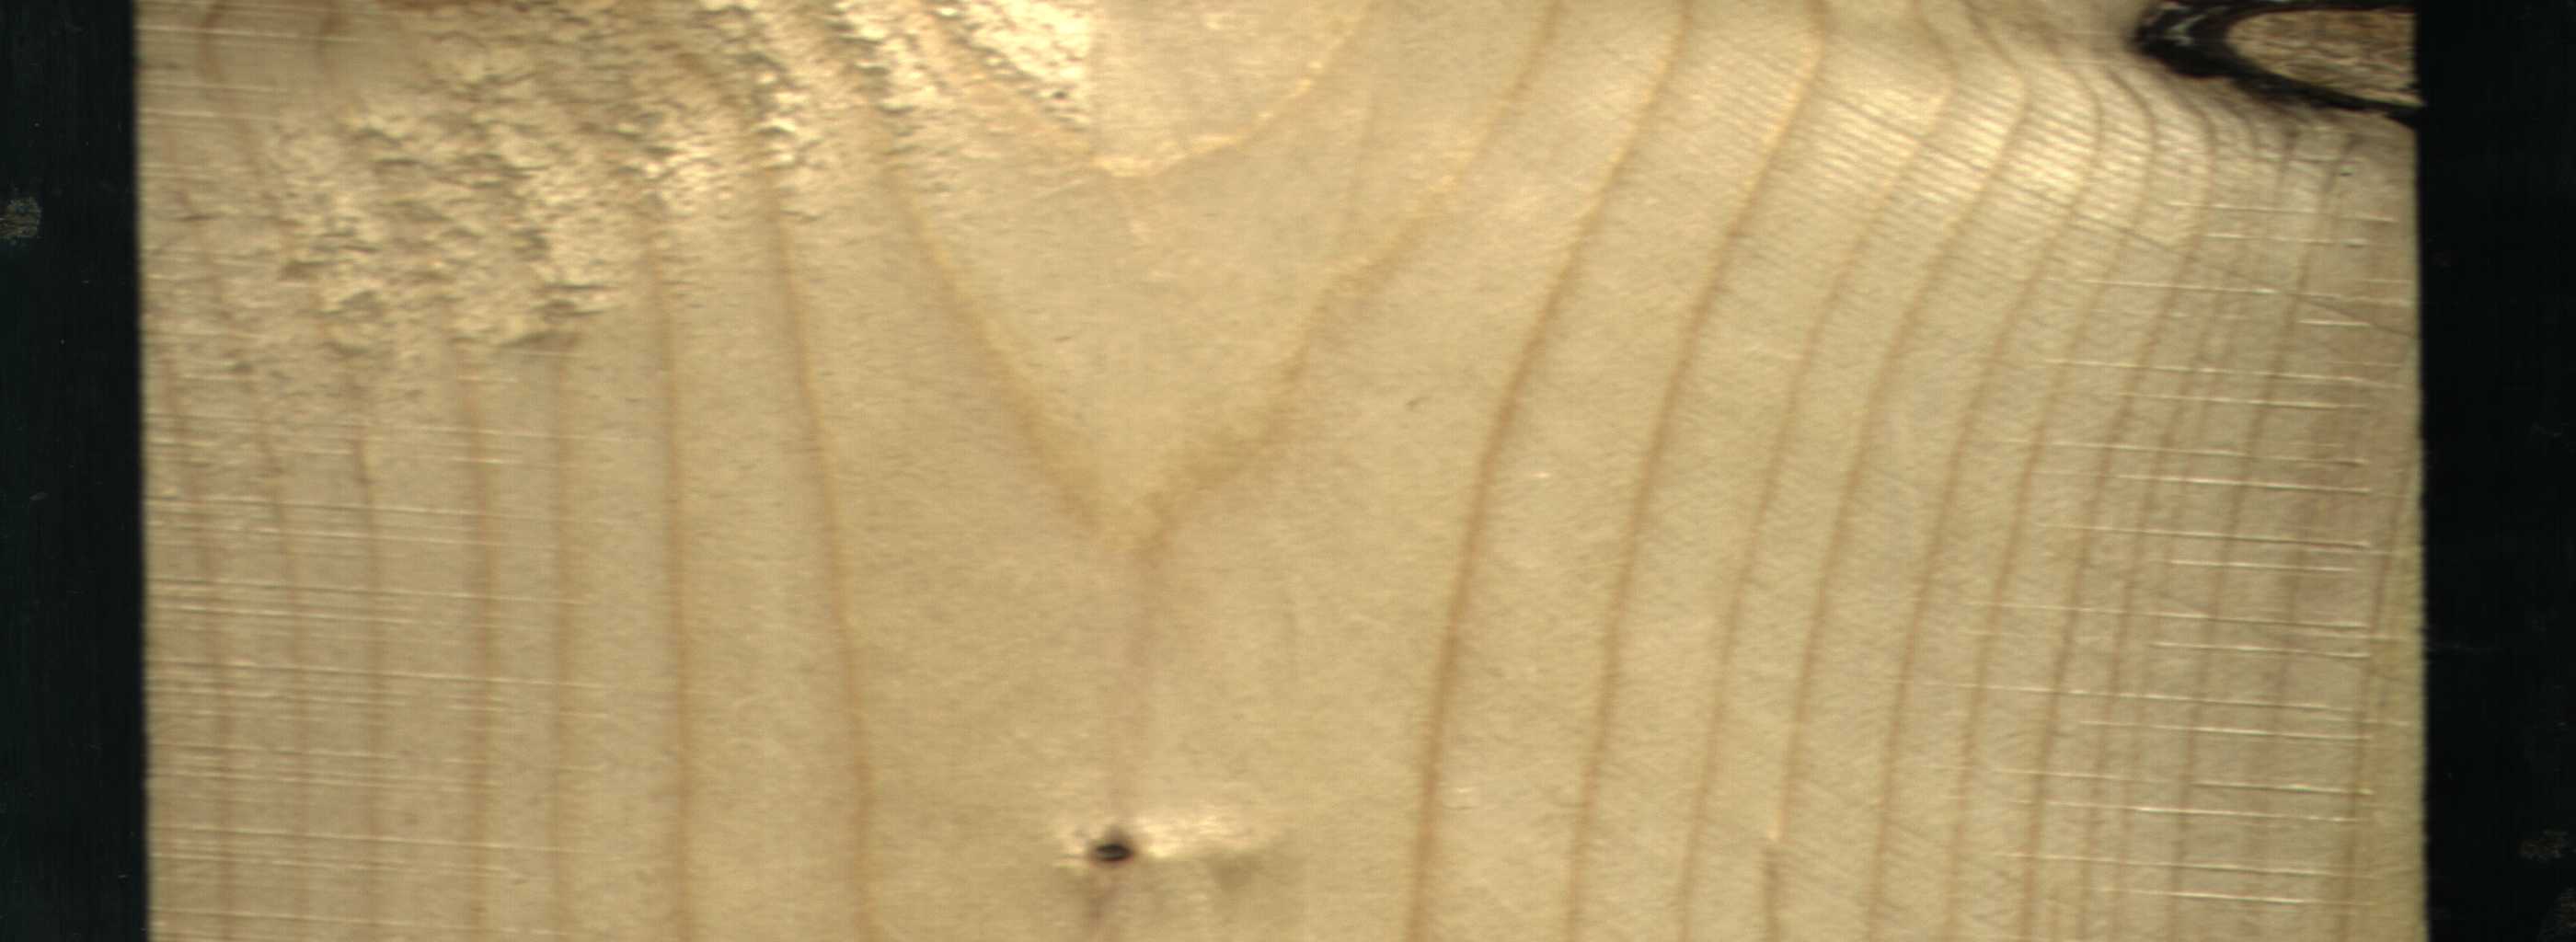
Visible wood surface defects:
Dead_Knot
Live_Knot